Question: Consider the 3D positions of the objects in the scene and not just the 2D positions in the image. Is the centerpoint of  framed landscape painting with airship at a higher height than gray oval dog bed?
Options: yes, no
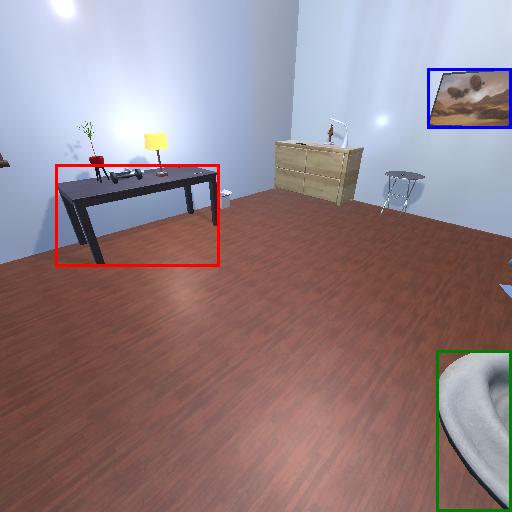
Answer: yes